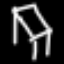
Label: chair